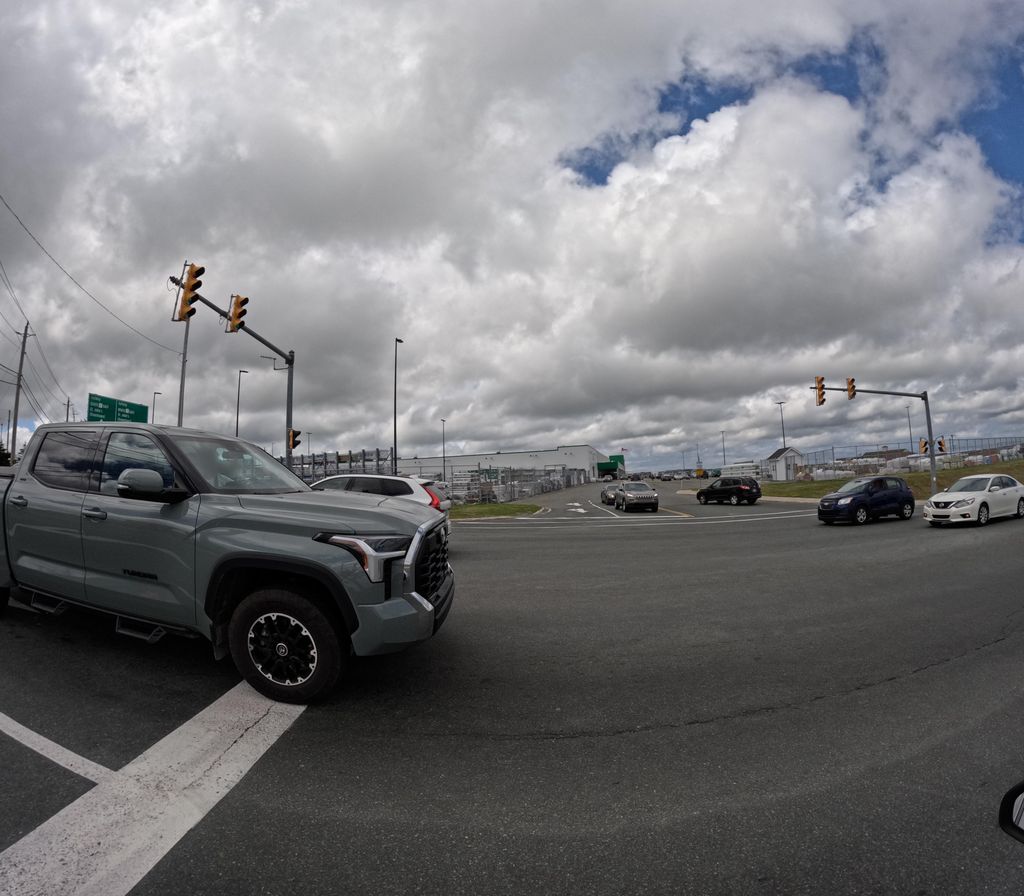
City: st_johns